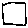
Label: square